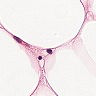
Metastatic tissue present: no